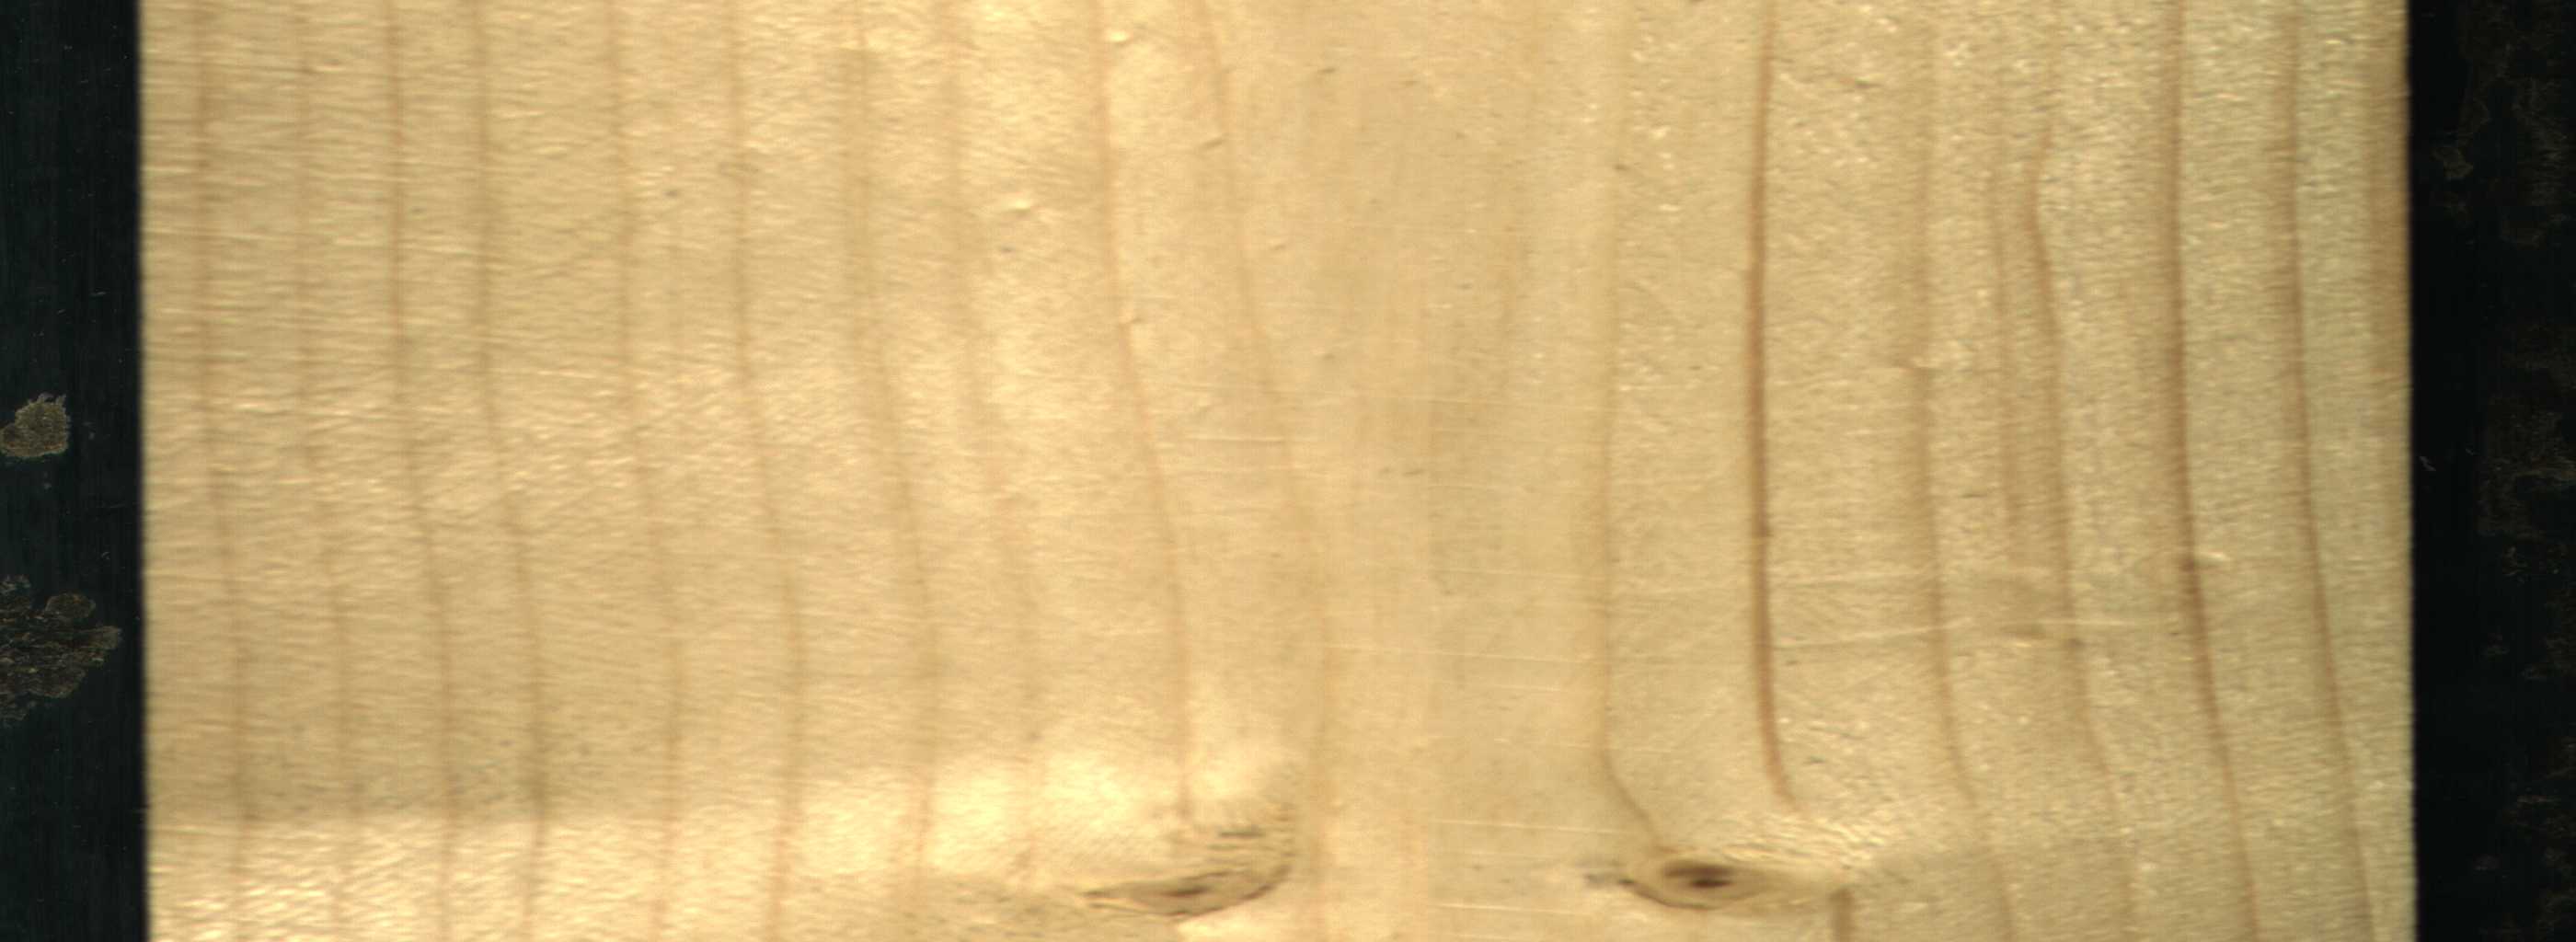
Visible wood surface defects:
Live_Knot
Live_Knot